Question: This function shuffles only matrix[y], but I want it to shuffle matrix[y][x] But it doesn't want to shuffle correctly.
The code what I used:
'''
function Shuffle(arguments) {
for (var k = 0; k < arguments.length; k++) {
var i = arguments[k].length;
if (i == 0)
return false;
else {
while (--i) {
var j = Math.floor(Math.random() * (i + 1));
var tempi = arguments[k][i];
var tempj = arguments[k][j];
arguments[k][i] = tempj;
arguments[k][j] = tempi;
}
return arguments;
}
}
return arguments
}
var matrix = [
];
var ab = 36;
for (var y = 0; y < ab; y++) {
matrix.push([])
for (var x = 0; x < ab; x++) {
matrix[y][x] = Math.floor(Math.random() * 1)
}
for (var x = 0; x < ab / 2; x++) {
matrix[y][x] = 1
}
}
arr = Shuffle(matrix);
console.log(arr)
var side = 16;
function setup() {
createCanvas(arr[0].length * side, arr.length * side);
background('#acacac');
frameRate()
}
function draw() {
for (var y = 0; y < arr.length; y++) {
for (var x = 0; x < arr[y].length; x++) {
if (matrix[y][x] == 0) {
fill(0, 255, 0)
rect(y * side, x * side, side, side)
} else if (matrix[y][x] == 1) {
fill("red")
rect(y * side, x * side, side, side)
} else if (matrix[y][x] == 2) {
fill(255, 255, 0)
rect(y * side, x * side, side, side)
} else if (matrix[y][x] == 3) {
fill(255, 0, 0)
rect(y * side, x * side, side, side)
}
}
}
}
'''
So this function shuffles only matrix[y], but I want it to shuffle matrix[y][x].
Any ideas? Here is the screenshot:
.
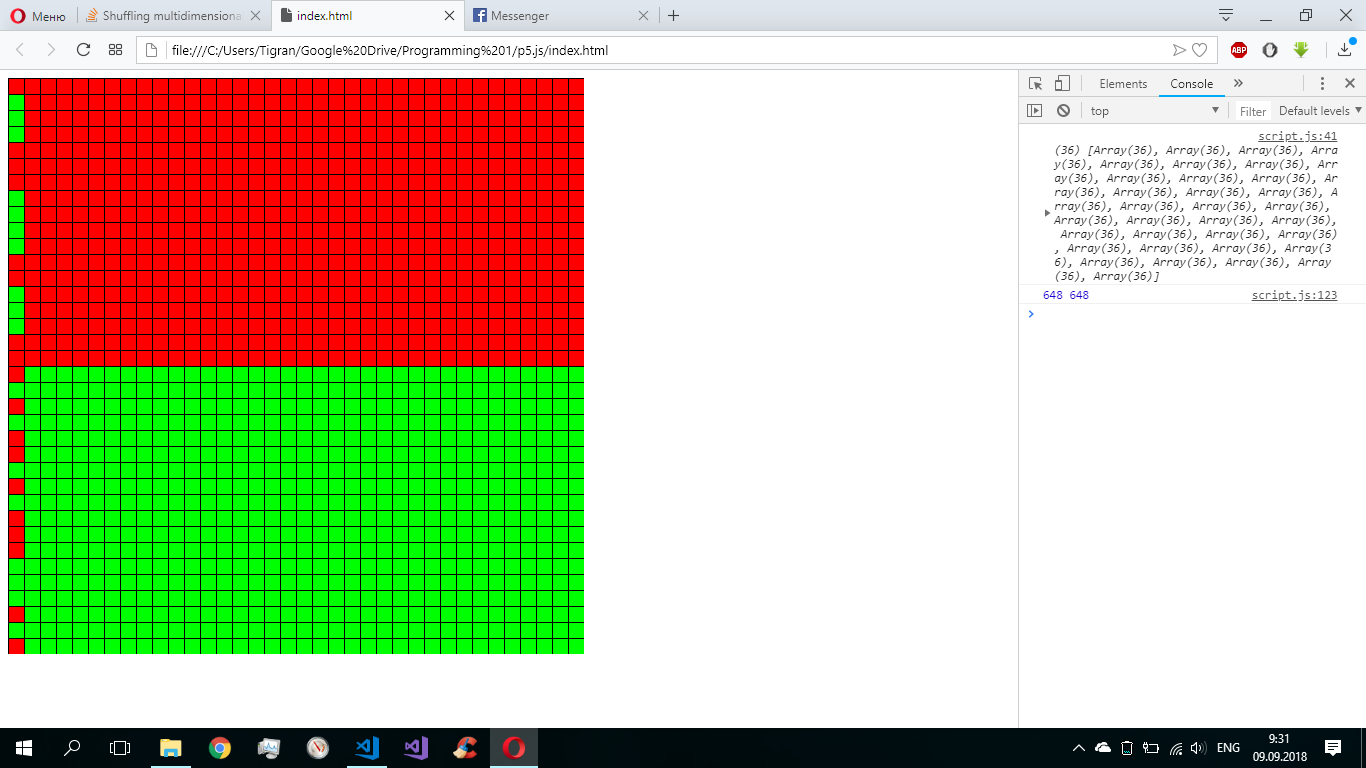
Answer: As mentioned in comment, you had a return statement after the whileloop, causing the forloop to never finish as expected
'''
function Shuffle(arguments) {
for (var k = 0; k < arguments.length; k++) {
var i = arguments[k].length;
if (i == 0)
return false;
else {
while (--i) {
var j = Math.floor(Math.random() * (i + 1));
var tempi = arguments[k][i];
var tempj = arguments[k][j];
arguments[k][i] = tempj;
arguments[k][j] = tempi;
}
return arguments; // remove this line
}
}
return arguments
}
'''